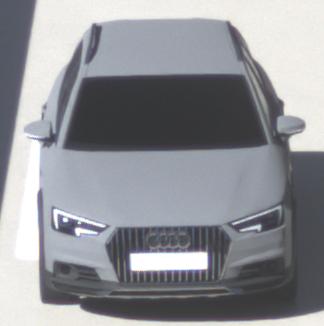
Make: Audi
Model: A4 Allroad 45 TFSI
Detailed model: A4 (B9) allroad
Model produced from: 2019/02
Model produced until: 2019/05
Doors: 5
Color: gray
Road condition: wet road
Daytime: morning or afternoon
Contrast: medium contrast